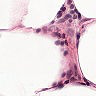
Metastatic tissue present: no